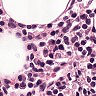
Metastatic tissue present: no